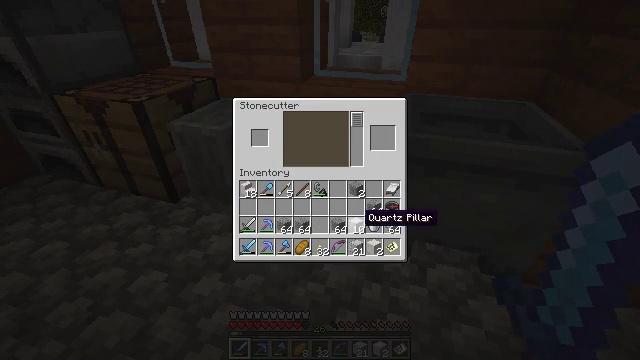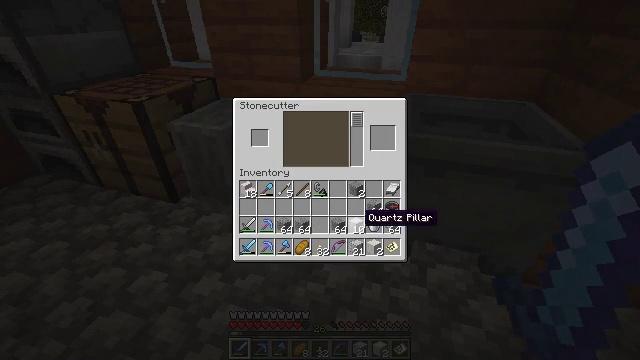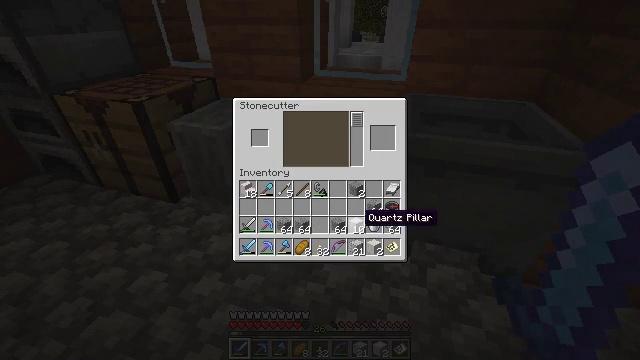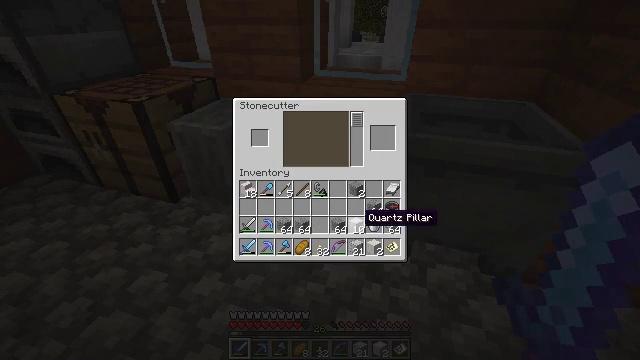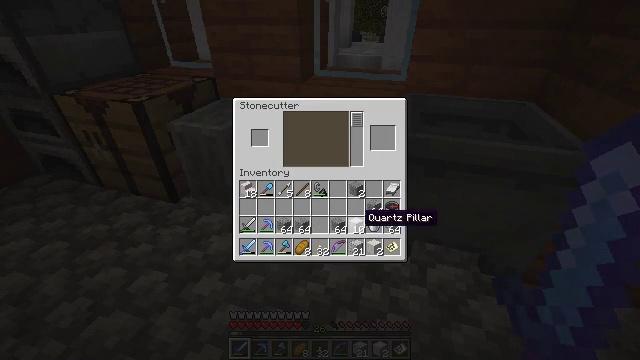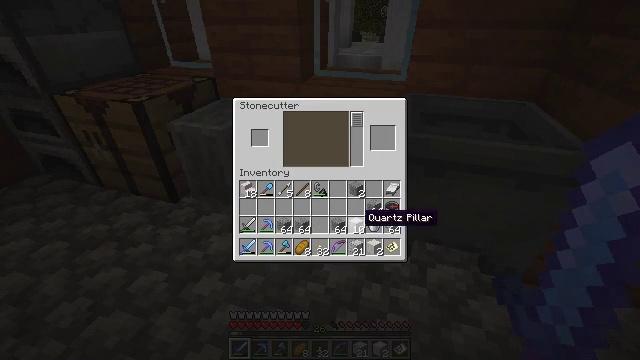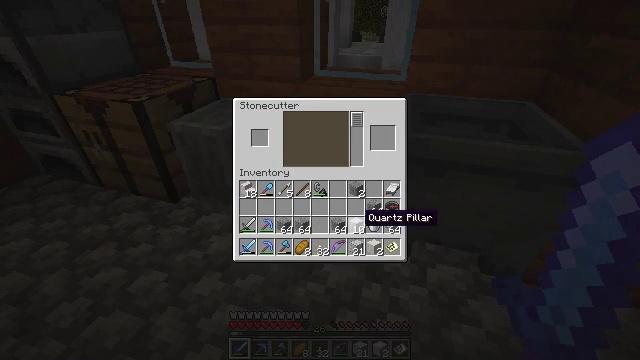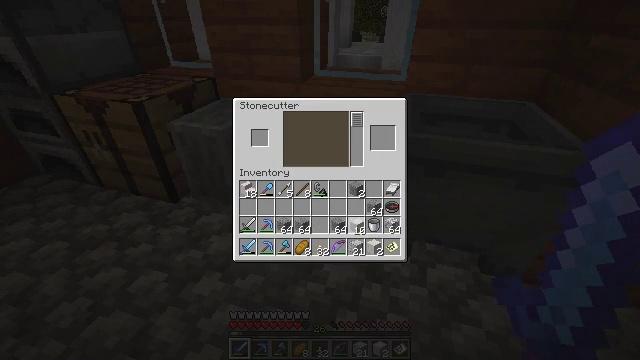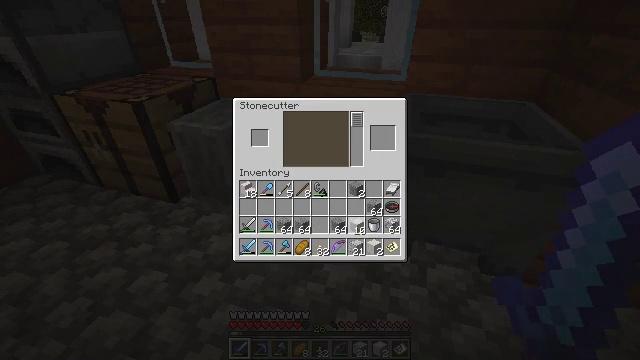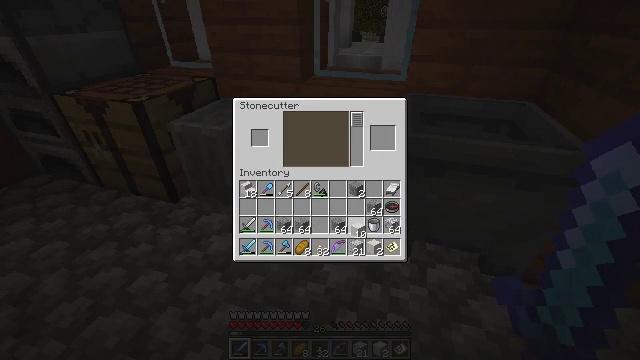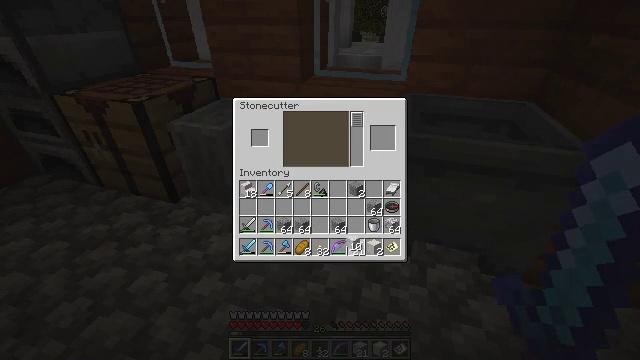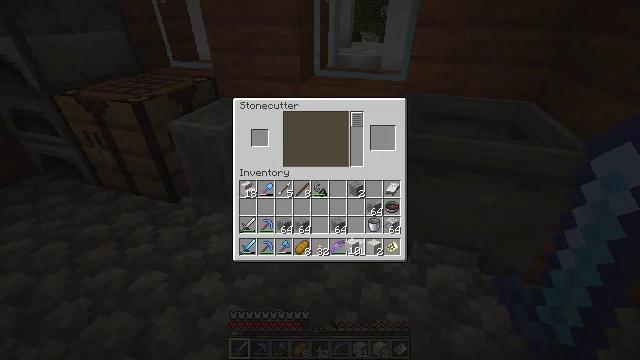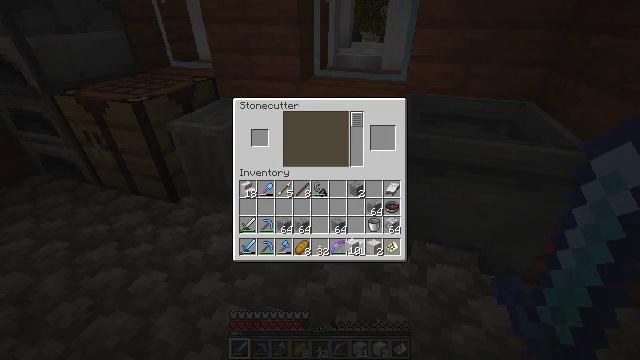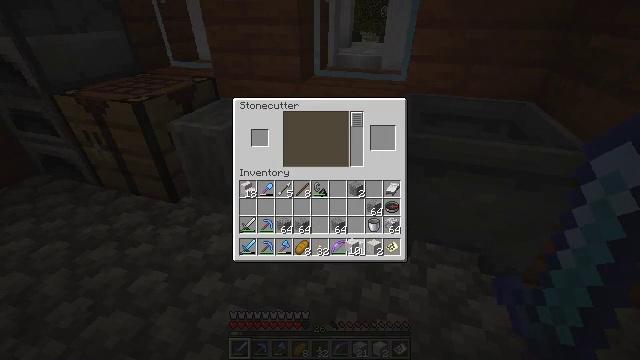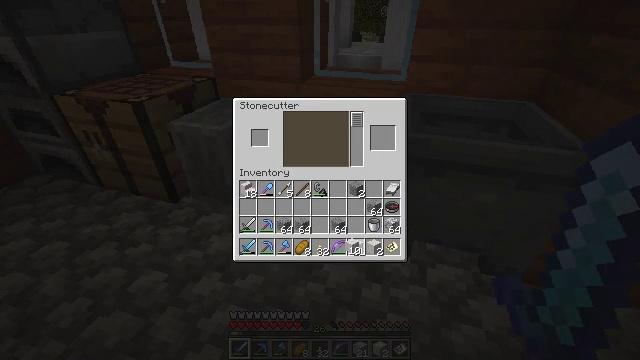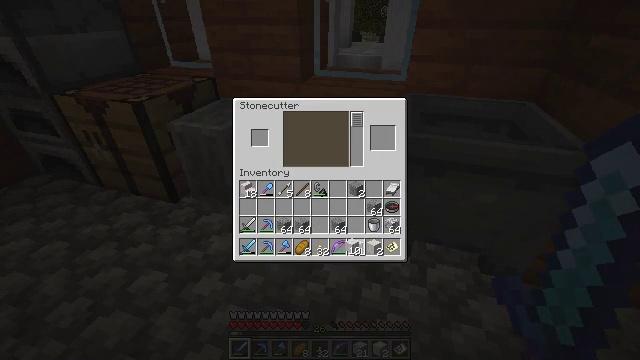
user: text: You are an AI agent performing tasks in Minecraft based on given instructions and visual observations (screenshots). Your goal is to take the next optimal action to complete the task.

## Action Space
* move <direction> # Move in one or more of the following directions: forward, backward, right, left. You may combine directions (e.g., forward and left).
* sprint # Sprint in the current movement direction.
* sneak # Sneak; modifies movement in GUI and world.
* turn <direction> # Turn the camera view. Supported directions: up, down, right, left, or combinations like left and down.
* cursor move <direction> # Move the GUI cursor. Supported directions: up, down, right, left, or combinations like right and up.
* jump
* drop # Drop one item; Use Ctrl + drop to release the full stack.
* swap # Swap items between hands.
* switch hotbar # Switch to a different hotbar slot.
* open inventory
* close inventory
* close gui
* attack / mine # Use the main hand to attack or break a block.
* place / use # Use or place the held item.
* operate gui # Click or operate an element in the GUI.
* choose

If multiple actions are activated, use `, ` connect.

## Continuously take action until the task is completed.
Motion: motion action
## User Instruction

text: Attack the quartz pillar to collect it.
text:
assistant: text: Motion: no_op
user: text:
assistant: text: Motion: no_op
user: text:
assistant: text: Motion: no_op
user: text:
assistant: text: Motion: no_op
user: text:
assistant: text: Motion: no_op
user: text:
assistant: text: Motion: no_op
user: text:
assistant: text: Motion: operate gui
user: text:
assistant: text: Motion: operate gui
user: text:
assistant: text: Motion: no_op
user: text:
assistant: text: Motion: cursor move down
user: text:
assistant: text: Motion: no_op
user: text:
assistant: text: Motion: no_op
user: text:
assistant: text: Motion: operate gui
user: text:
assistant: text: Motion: operate gui
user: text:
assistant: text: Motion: operate gui
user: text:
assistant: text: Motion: operate gui
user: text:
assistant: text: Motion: no_op
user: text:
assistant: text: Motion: no_op
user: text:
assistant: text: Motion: no_op
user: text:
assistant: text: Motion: no_op
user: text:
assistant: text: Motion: no_op
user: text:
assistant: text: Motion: operate gui
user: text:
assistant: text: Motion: operate gui
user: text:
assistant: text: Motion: operate gui
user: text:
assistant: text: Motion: no_op
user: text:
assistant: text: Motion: no_op
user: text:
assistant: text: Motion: no_op
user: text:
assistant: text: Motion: no_op
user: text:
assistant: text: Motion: close gui
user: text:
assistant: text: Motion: no_op